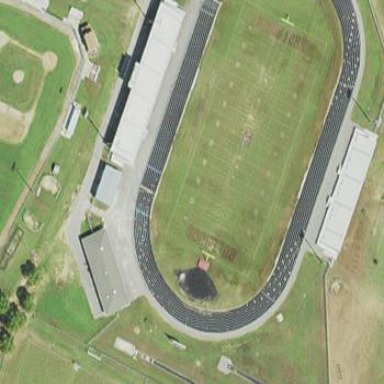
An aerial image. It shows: American football pitch.